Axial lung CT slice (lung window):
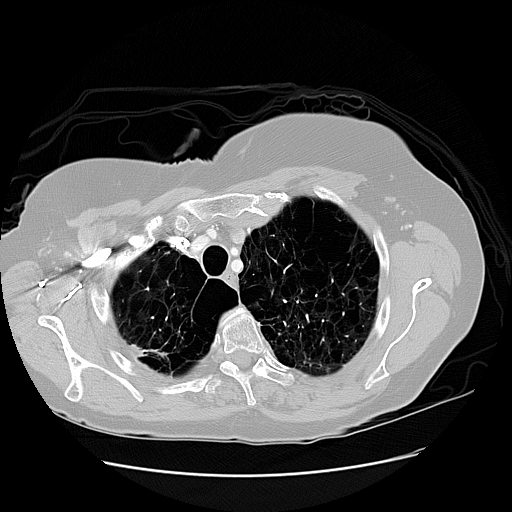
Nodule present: no